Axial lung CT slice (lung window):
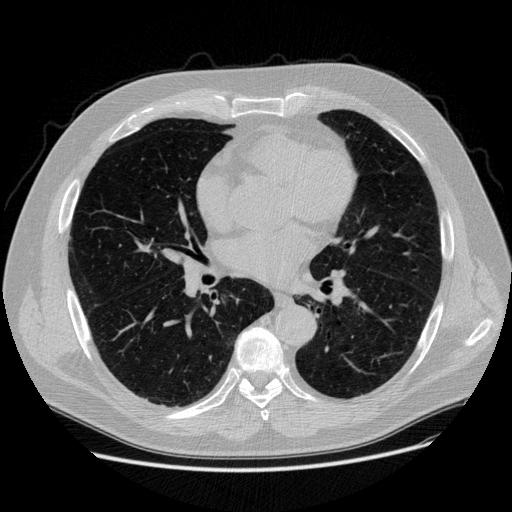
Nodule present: no